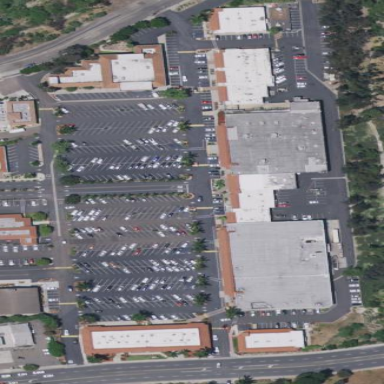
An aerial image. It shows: Retail area.